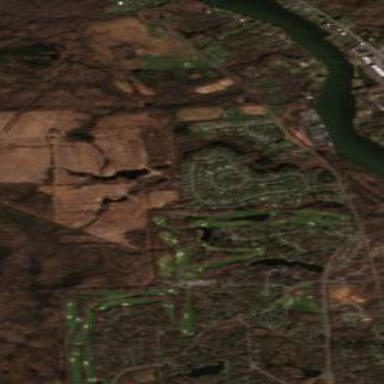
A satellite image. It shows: Golf course surrounded by greenery.